Question: Take a look at my fiddle here:
<URL>
What I want to do is create a connector from the second tr to all the tr's below except for the last one. Here's a mockup:

How would I accomplish this via a combo of CSS/HTML/Prototype/Rails?
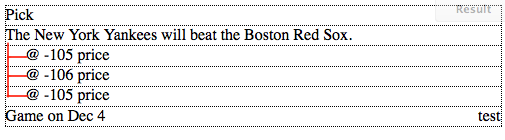
Answer: Something like this?

Take a look at my suggestion for a solution: <URL>